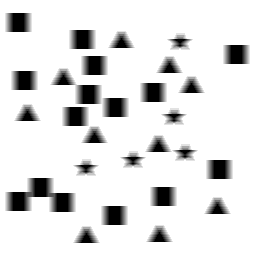
Squares: 15
Triangles: 10
Stars: 5
Total shapes: 30